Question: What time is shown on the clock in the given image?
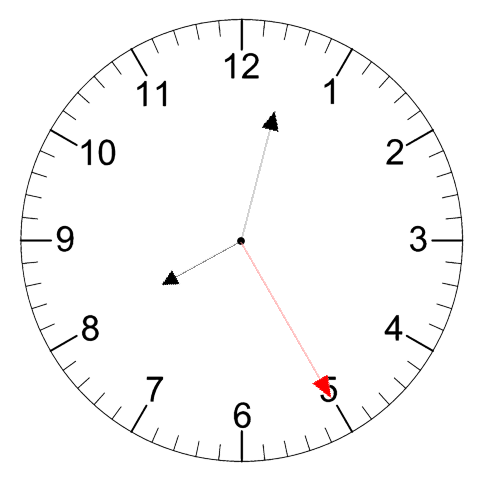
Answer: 08:02:25